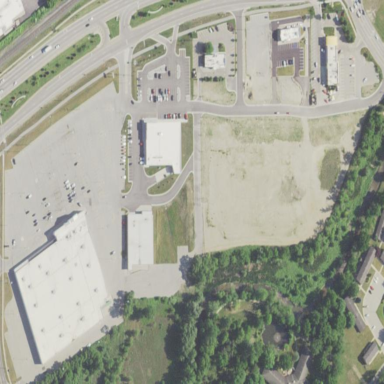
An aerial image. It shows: Commercial area.